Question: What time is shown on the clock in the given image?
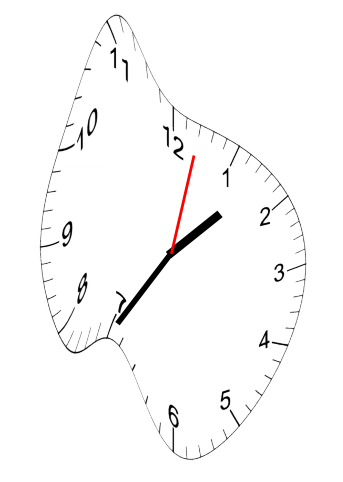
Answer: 01:35:02